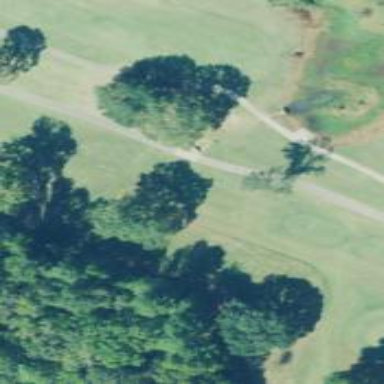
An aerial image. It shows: Footway that doubles as golf path.